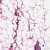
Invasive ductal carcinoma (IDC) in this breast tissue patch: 0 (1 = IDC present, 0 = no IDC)